Question:
How do you retrieve the "name" of a thread ?
(see picture of xcode with app paused, where, what I am calling the "name" is highlighted in yellow, "com.apple.coremedia.player.async"... I can retrieve the running threads, and have tried the following, with no luck
'''
mach_msg_type_number_t count, i;
thread_act_array_t list;
task_threads(mach_task_self(), &list, &count);
for (i = 0; i < count; i++) {
if (list[i] == mach_thread_self()) continue;
char theName[16];
memset(theName, 0x00, sizeof(theName));
pthread_getname_np(list[i], theName);
printf("The thread name is %s.
", theName);
}
'''
NOTE: I am not asking for the thread name of the current thread.. I am interested in getting the thread name from the set of running threads (see example above).. so the solution regarding [NSThread currentThread] will not work
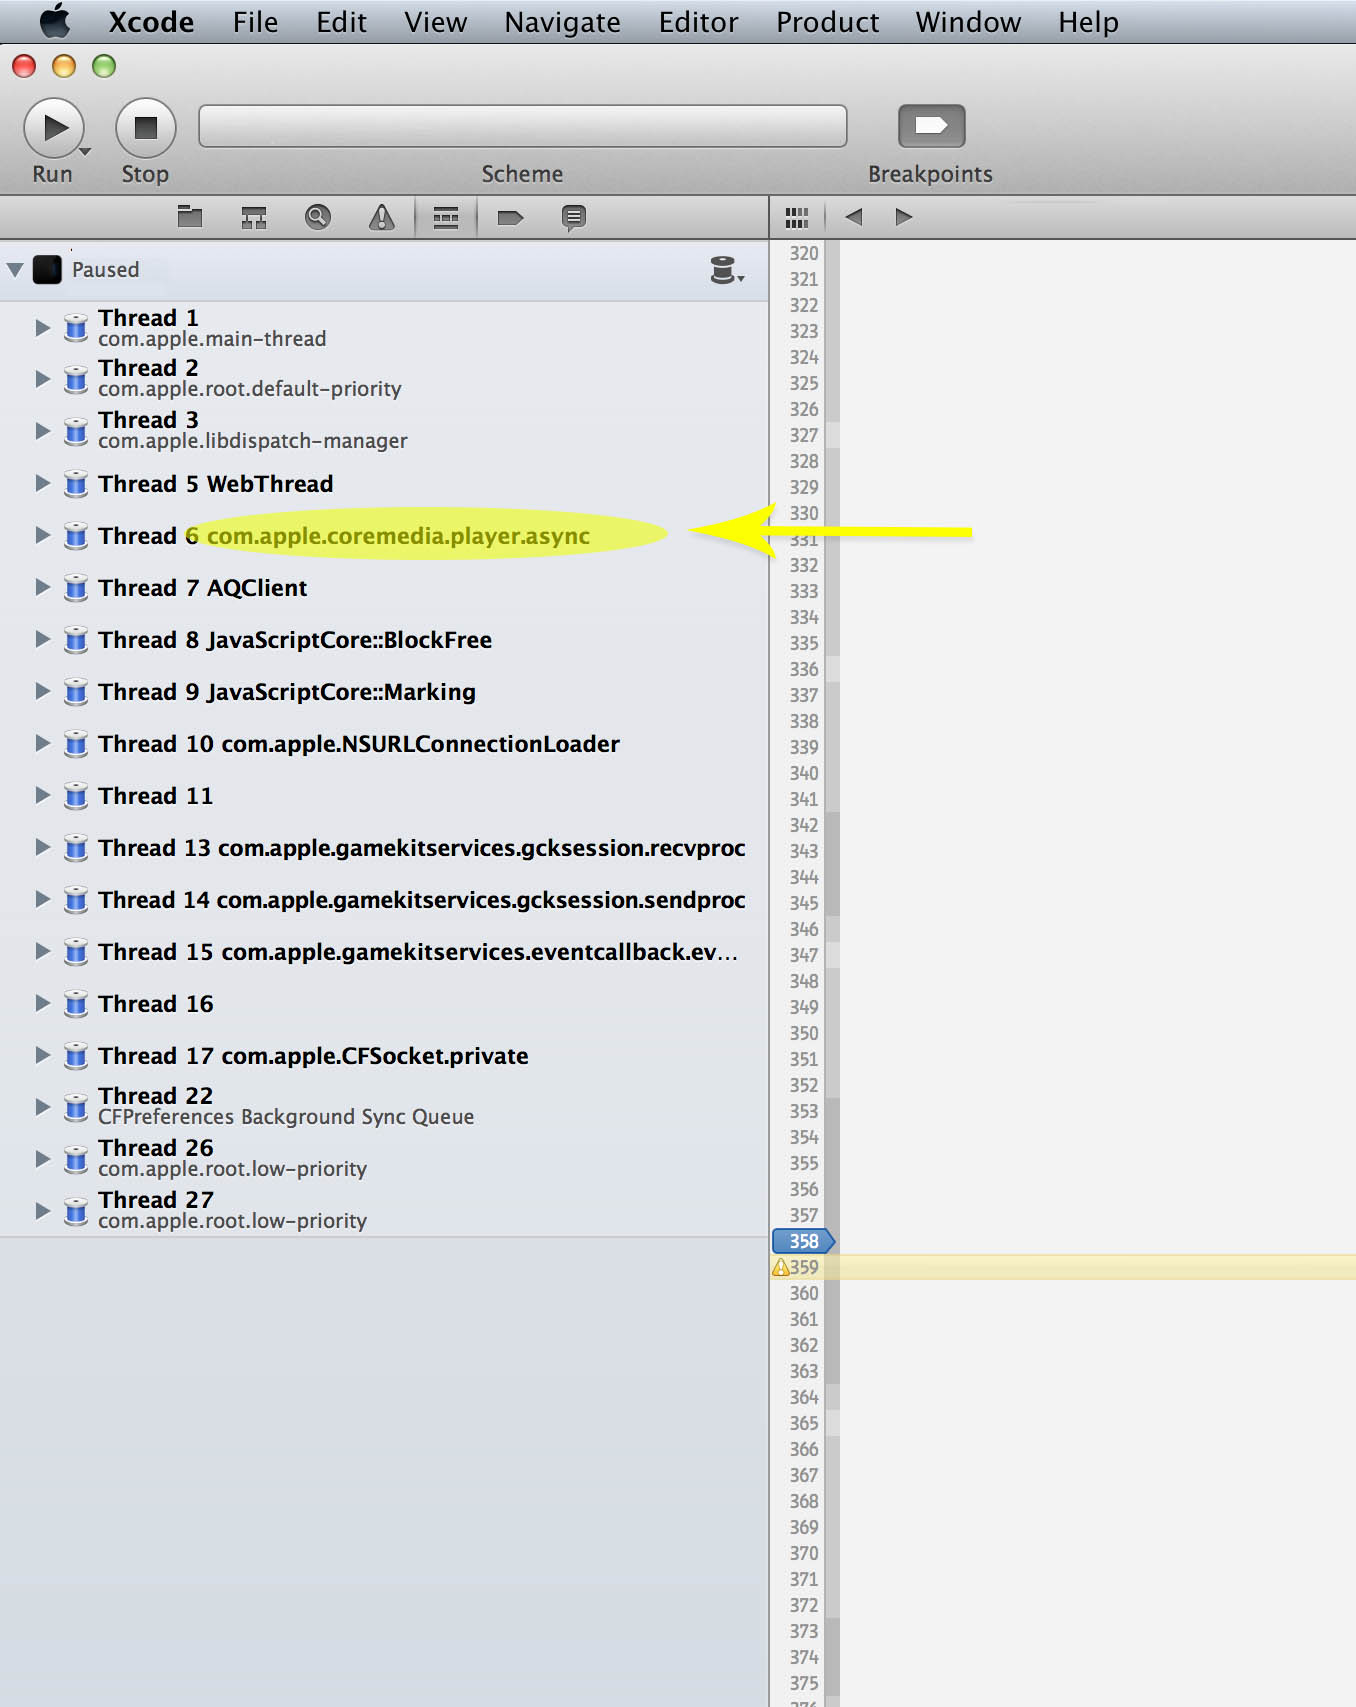
Answer: Your problem is simple: 'task_threads' returns an array of Mach ports, not an array of 'pthread_t'. In your call to 'pthread_getname_np', you are treating a Mach port as a 'pthread_t'. But a Mach port is not a 'pthread_t'. You need to convert each to a 'pthread_t' using 'pthread_from_mach_thread_np':
'''
static void dumpThreads(void) {
char name[256];
mach_msg_type_number_t count;
thread_act_array_t list;
task_threads(mach_task_self(), &list, &count);
for (int i = 0; i < count; ++i) {
pthread_t pt = pthread_from_mach_thread_np(list[i]);
if (pt) {
name[0] = '';
int rc = pthread_getname_np(pt, name, sizeof name);
NSLog(@"mach thread %u: getname returned %d: %s", list[i], rc, name);
} else {
NSLog(@"mach thread %u: no pthread found", list[i]);
}
}
}
'''
Output from my test program:
'''
2013-03-14 03:21:45.908 hole[28315:c07] url connection complete
2013-03-14 03:21:46.787 hole[28315:c07] mach thread 3079: getname returned 0:
2013-03-14 03:21:46.789 hole[28315:c07] mach thread 6147: getname returned 0:
2013-03-14 03:21:46.790 hole[28315:c07] mach thread 6915: getname returned 0:
2013-03-14 03:21:46.792 hole[28315:c07] mach thread 7683: getname returned 0: WebThread
2013-03-14 03:21:46.794 hole[28315:c07] mach thread 13059: getname returned 0: com.apple.NSURLConnectionLoader
2013-03-14 03:21:46.796 hole[28315:c07] mach thread 16131: getname returned 0:
2013-03-14 03:21:46.798 hole[28315:c07] mach thread 17667: getname returned 0:
2013-03-14 03:21:46.801 hole[28315:c07] mach thread 18187: getname returned 0: com.apple.CFSocket.private
2013-03-14 03:21:46.802 hole[28315:c07] mach thread 20227: getname returned 0:
'''